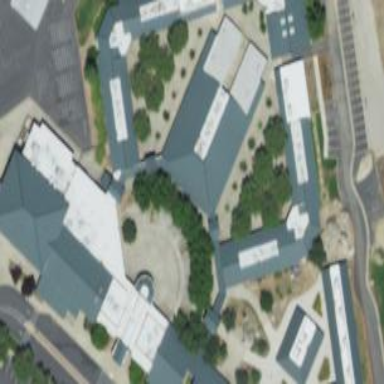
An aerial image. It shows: School building.